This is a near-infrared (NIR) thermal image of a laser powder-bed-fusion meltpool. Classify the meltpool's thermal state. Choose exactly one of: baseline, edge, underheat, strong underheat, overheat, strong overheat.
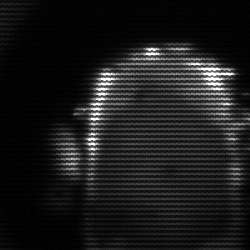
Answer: baseline